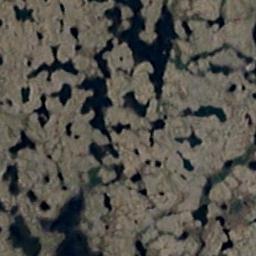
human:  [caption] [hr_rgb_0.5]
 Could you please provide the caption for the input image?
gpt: The wetland consists of bare land, Dry plants and water .

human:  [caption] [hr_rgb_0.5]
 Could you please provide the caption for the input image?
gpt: There are small creeks in the middle of this wetland .

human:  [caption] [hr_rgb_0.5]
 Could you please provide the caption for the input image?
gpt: The river surface in a wetland is covered with brown trivial plants .

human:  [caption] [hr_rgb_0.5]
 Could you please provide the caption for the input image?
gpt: There are some different areas of water surrounded by wetlands .

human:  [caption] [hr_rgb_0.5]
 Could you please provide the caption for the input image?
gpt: There are much bare land and many water areas on the wetland .